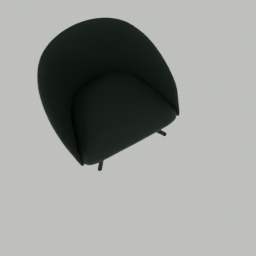
Label: furniture